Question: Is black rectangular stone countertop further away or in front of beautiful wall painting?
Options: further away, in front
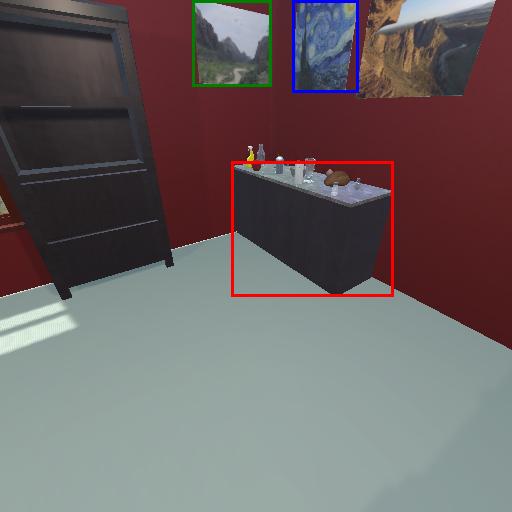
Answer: further away